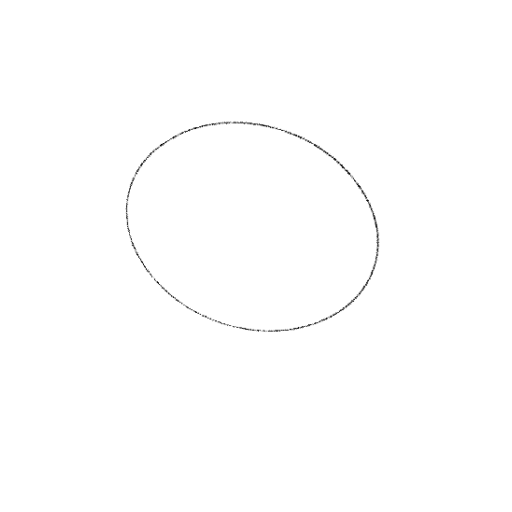
Crossing number: 0